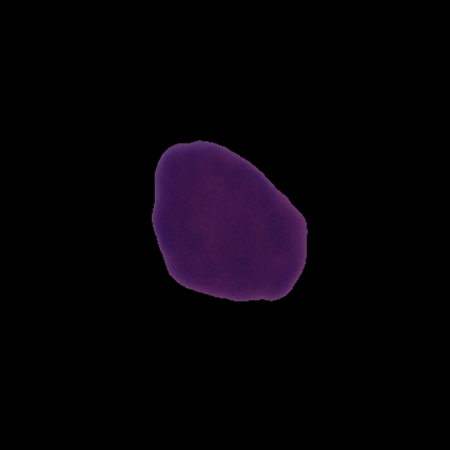
Label: cancer